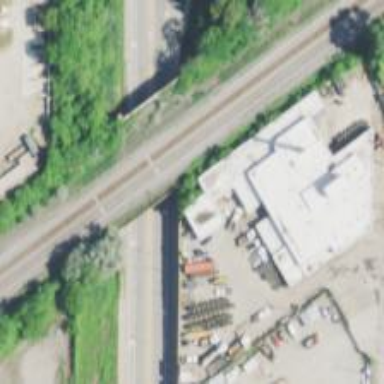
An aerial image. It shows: Bridge over railway line.